Question: Why is it that when i drop my phone from about 4 feet onto a pillow, and plot the magnitude of the user acceleration i get peak values of 1.5g then 1g then 2.5g then 1g then 2.5g then 0g in a 1 second time frame in free fall with 10 samples. Ideally it should be accelerating at a constant rate downwards due to gravity minus the air resistance, so why does the acceleration go up and down while in free fall? What is causing this noise?
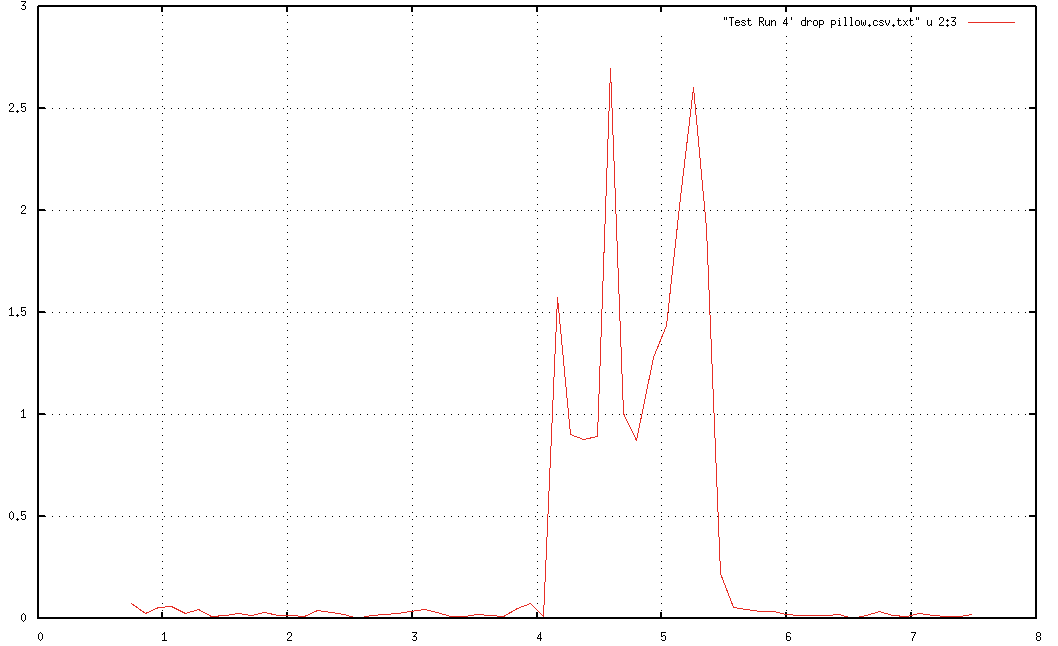
Answer: The most important concept to understand before reading my post is that ( accelerometer reading) due to gravity will always be 1.0g. However, this acceleration can be diminished/enhanced by external factors such as air resistance, stopping force, applied force, etc.
It is important to recognize the difference between actual acceleration and the accelerometer reading before noticing the variation between my answer and the others. I have answered your question in terms of acceleration because your graph does not seem to reflect raw accelerometer readings, but rather acceleration relative to the ground. To clarify:
-
Therefore:
- -
Here is a probable situation for each acceleration WRT ground that you posted:
1.5g: When dropping the iPhone, you probably accidentally applied a small force of ~0.5g, causing an acceleration of 1.5g (1.0g due to gravity + 0.5g applied).
1.0g: Once it is in actual free fall, it reads ~1.0g (acceleration due to gravity). This is the acceleration it should hypothetically be reading the entire time it is in free fall, neglecting air resistance.
2.5g: When it hits the pillow, it has an upwards acceleration of ~2.5g because it is stopping after having gained speed from gravity.
0.0g: After it has stopped, it has 0.0g of acceleration because it isn't accelerating. Acceleration due to gravity has been neutralized by the normal forced exerted by pillow.